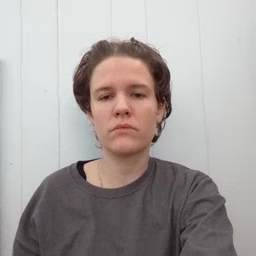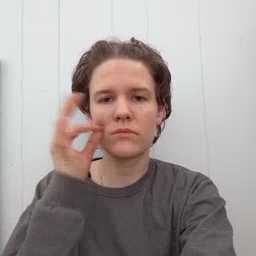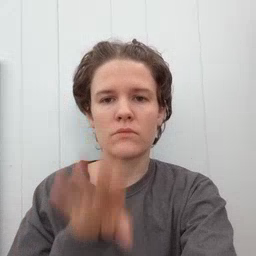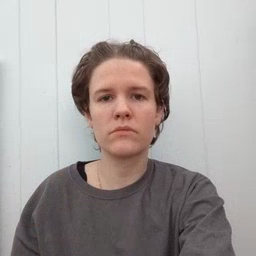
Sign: bee